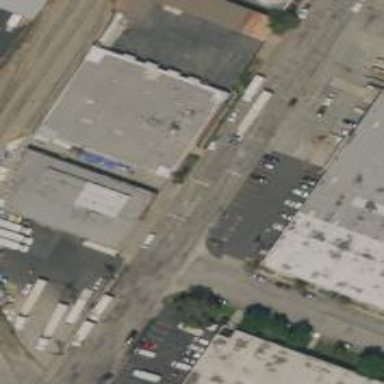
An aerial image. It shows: Warehouse.